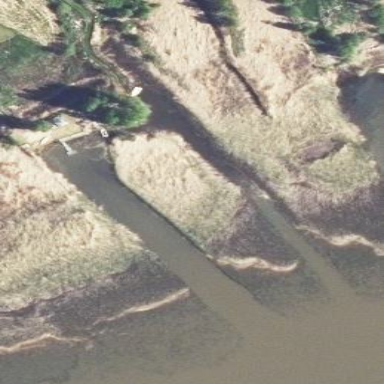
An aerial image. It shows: Reedbed in wetland area.